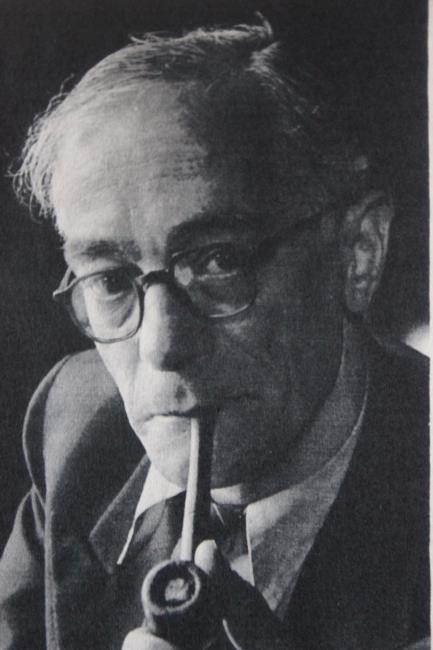
Title: Portrait of Koos van der Horst jr.
Artist: Anoniem (Nederland) ca. 1950
Earliest date: 1948
Latest date: 1950
Genre: photograph
Iconography: Tobacco
Keywords: man's portrait, bust-length portrait, facing front, necktie, spectacles, pipe